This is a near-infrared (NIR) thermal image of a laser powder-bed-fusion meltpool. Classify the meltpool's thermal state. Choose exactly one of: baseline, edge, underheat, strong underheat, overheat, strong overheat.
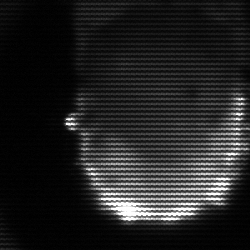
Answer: baseline